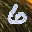
Label: 6